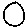
Label: moon